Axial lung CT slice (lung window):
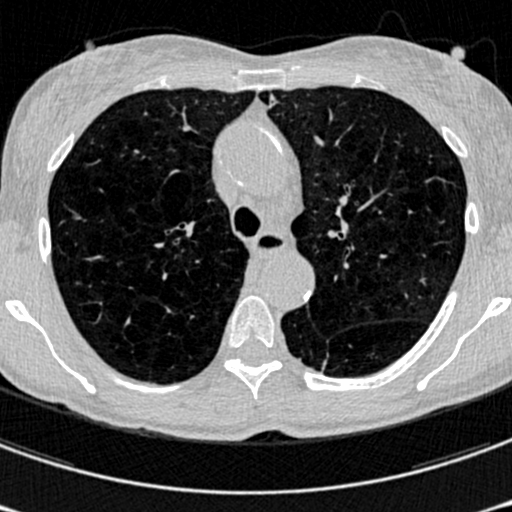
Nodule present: yes
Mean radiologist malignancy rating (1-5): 3